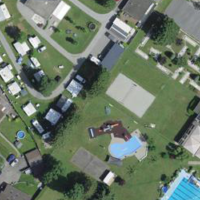
EUNIS habitat code: 55
Species observed at this site:
Clinopodium vulgare